Question: I am using CSS3 properties to style my navigation. I am using background-image: linear-gradient which works in all modern browsers, but lack of support in IE7-8. I am relying on PIE (v1, <URL> for implementation across older IE 7 and 8. I tried PIE 2 beta, but it was not working for me.
The problem is the rest of PIE CSS3 properties are working in all browsers everywhere on the site, except this one element, in one browser (IE8).
A class of "last" is applied to the last top-level '<li>' element in the container '#navigation'. This happens in JavaScript in 'document.ready()' and in the CSS li.last has a green gradient background. I tried moving the JS outside of document.ready() so it fires right away, and also tried placing it in 'window.load()' so it fires after TypeKit, neither having an effect on the outcome.
The 'background-image' property for this element works as expected in IE9. It even works as expected in IE7. But in IE8, nada. All other elements in the page that rely on PIE for linear-gradient and for other CSS3 properties, all load fine.
But for this particular element, the linear-gradient background image is not applied for some reason. I was thinking this is because PIE behavior is run before my JavaScript can apply the last class, because when I inspect I do see the rest of the properties (font-size, color, float) have all been applied. It is not a problem of class inheritance, because other '<li>' elements are not styled with any background properties.
Here are stacked screen shots (IE9, IE8, IE7):

Is there way to delay PIE behavior from loading before the JS can apply class of last? Is this even the problem? I'm most perplexed because it's working in IE7... appreciate any insights you might have.
'''
<div id="navigation">
<ul>
<li id="menu-item-117" class="menu-item menu-item-type-post_type menu-item-object-page current-menu-item page_item page-item-2 current_page_item"><a href="#">Home</a></li>
<li id="menu-item-118" class="menu-item menu-item-type-post_type menu-item-object-page"><a href="#">Who We Are</a></li>
<li id="menu-item-123" class="menu-item menu-item-type-post_type menu-item-object-page"><a href="#">Tree Projects</a></li>
<li id="menu-item-130" class="menu-item menu-item-type-post_type menu-item-object-page"><a href="#">News + Resources</a></li>
<li id="menu-item-136" class="menu-item menu-item-type-post_type menu-item-object-page"><a href="#">Order Online</a></li>
<li id="menu-item-139" class="menu-item menu-item-type-post_type menu-item-object-page"><a href="#">Contact</a></li>
<li id="menu-item-140" class="menu-item menu-item-type-post_type menu-item-object-page"><a href="#">Give Now</a></li>
</ul>
</div>
'''
'<li>''#navigation'
'''
$(document).ready( function(){
$("#navigation > ul > li:last").addClass("last");
});
'''
style.css > Typekit > JQuery > site.js (where "last" is applied)
'''
#navigation ul,
#navigation li {
display: inline-block;
list-style-type: none;
padding: 0;
margin: 0;
}
#navigation > ul {
width: 100%;
}
#navigation ul li ul {
display: none;
}
#navigation li {
margin: 0 6px;
text-decoration: none;
text-transform: uppercase;
font-weight: bold;
font-weight: 600;
float: left;
border-radius: 3px;
zoom: 1;
}
#navigation a {
color: #55D600;
display: inline-block;
padding: 11px 11px;
}
#navigation li.current-page-ancestor > a,
#navigation li.current-menu-ancestor > a,
#navigation li.current-menu-item > a {
color: #fff;
}
#navigation li.last {
margin: 0;
float: right;
background: rgb( 51, 171, 0 );
background-image: linear-gradient(bottom, rgb(51,171,0) 0%, rgb(86,214,0) 75%);
background-image: -o-linear-gradient(bottom, rgb(51,171,0) 0%, rgb(86,214,0) 75%);
background-image: -moz-linear-gradient(bottom, rgb(51,171,0) 0%, rgb(86,214,0) 75%);
background-image: -webkit-linear-gradient(bottom, rgb(51,171,0) 0%, rgb(86,214,0) 75%);
background-image: -ms-linear-gradient(bottom, rgb(51,171,0) 0%, rgb(86,214,0) 75%);
background-image: -webkit-gradient(
linear,
left bottom,
left top,
color-stop(0, rgb(51,171,0)),
color-stop(0.75, rgb(86,214,0))
);
-pie-background: linear-gradient( rgb(86,214,0), rgb( 51, 171, 0) );
color: #eee;
box-shadow: 0 1px 0 rgba(255, 255, 255, 0.3) inset, 0 1px 0 0 rgba(255, 255, 255, 0.3);
text-shadow: 0 1px 0 rgba(0, 0, 0, 0.4);
border-radius: 3px;
width: 116px;
font-size: 1.2em;
}
#navigation li.last a {
color: #fff;
}
#navigation a:hover {
color: #fff;
}
#navigation li.last:hover {
background: rgb( 58, 193, 0 );
background-image: linear-gradient(bottom, rgb(58,193,0) 0%, rgb(94,223,3) 75%);
background-image: -o-linear-gradient(bottom, rgb(58,193,0) 0%, rgb(94,223,3) 75%);
background-image: -moz-linear-gradient(bottom, rgb(58,193,0) 0%, rgb(94,223,3) 75%);
background-image: -webkit-linear-gradient(bottom, rgb(58,193,0) 0%, rgb(94,223,3) 75%);
background-image: -ms-linear-gradient(bottom, rgb(58,193,0) 0%, rgb(94,223,3) 75%);
background-image: -webkit-gradient(
linear,
left bottom,
left top,
color-stop(0, rgb(58,193,0)),
color-stop(0.75, rgb(94,223,3))
);
-pie-background: linear-gradient( rgb(94,223,3), rgb( 58, 193,0) );
font-size: 1.2em;
color: #fff;
}
#navigation,
#navigation li {
behavior: url(js/PIE.htc);
}
'''
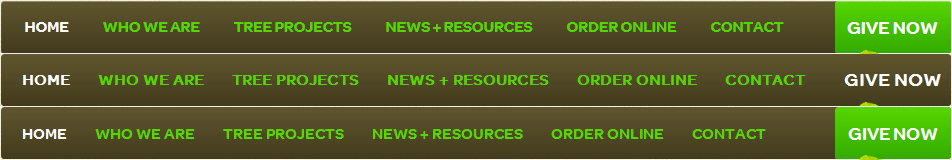
Answer: Thanks to the insights from @FelipeAls and @Spudley in the comments, I was able to resolve the situation.
Using @FelipeAls suggestion, I hardcoded the class into WordPress' menu editor, and removed the JavaScript which applied the class. This helped ensure the class was being applied and the PIE behavior rendered. But, the problem remained.
@Spudley was on the right track, and it led me to find this <URL> for PIE. It was as simple as adding 'position: relative;' to '#navigation li.last'.
'''
#navigation li.last {
[...]
position: relative;
}
'''
I don't know how I missed this as I was actually on the Known Issues page earlier today trying to diagnose why v2.0 was not recognizing custom JavaScript paths.
Thanks everyone for your help!